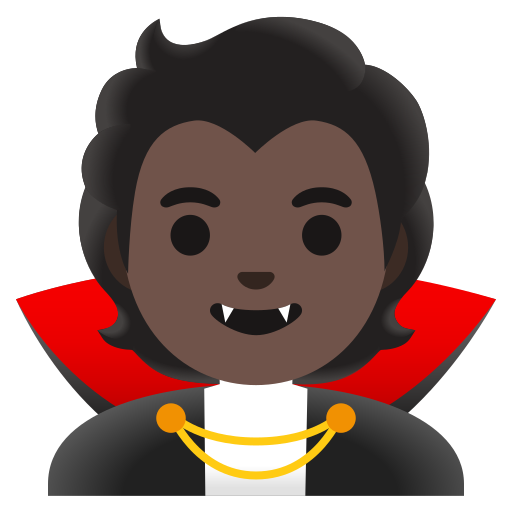
Emoji: 🧛🏿